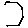
Label: hexagon